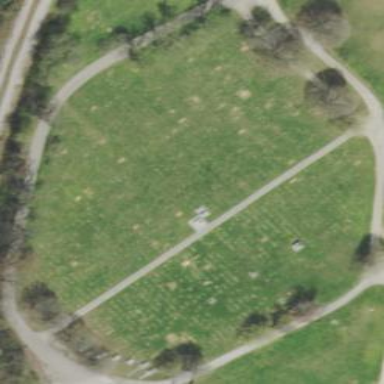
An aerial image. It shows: Cemetery.